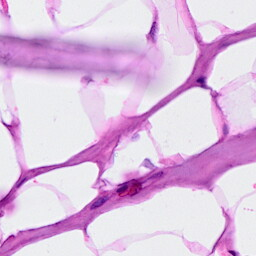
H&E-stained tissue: Breast